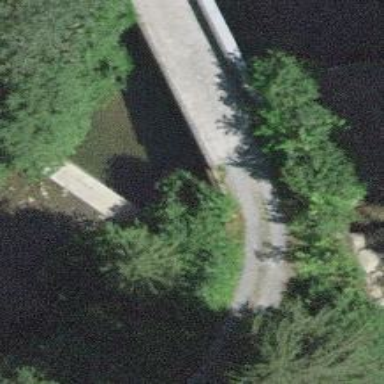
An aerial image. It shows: Track with compacted surface crossing bridge with grade3 tracktype.